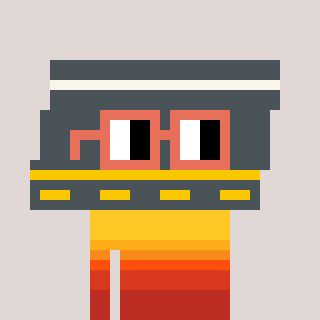
a pixel art character with square orange glasses, a road-shaped head and a red-colored body on a warm background